Question: I have not been testing my app for a long time. After testing I have this

What does it mean? What should I check?
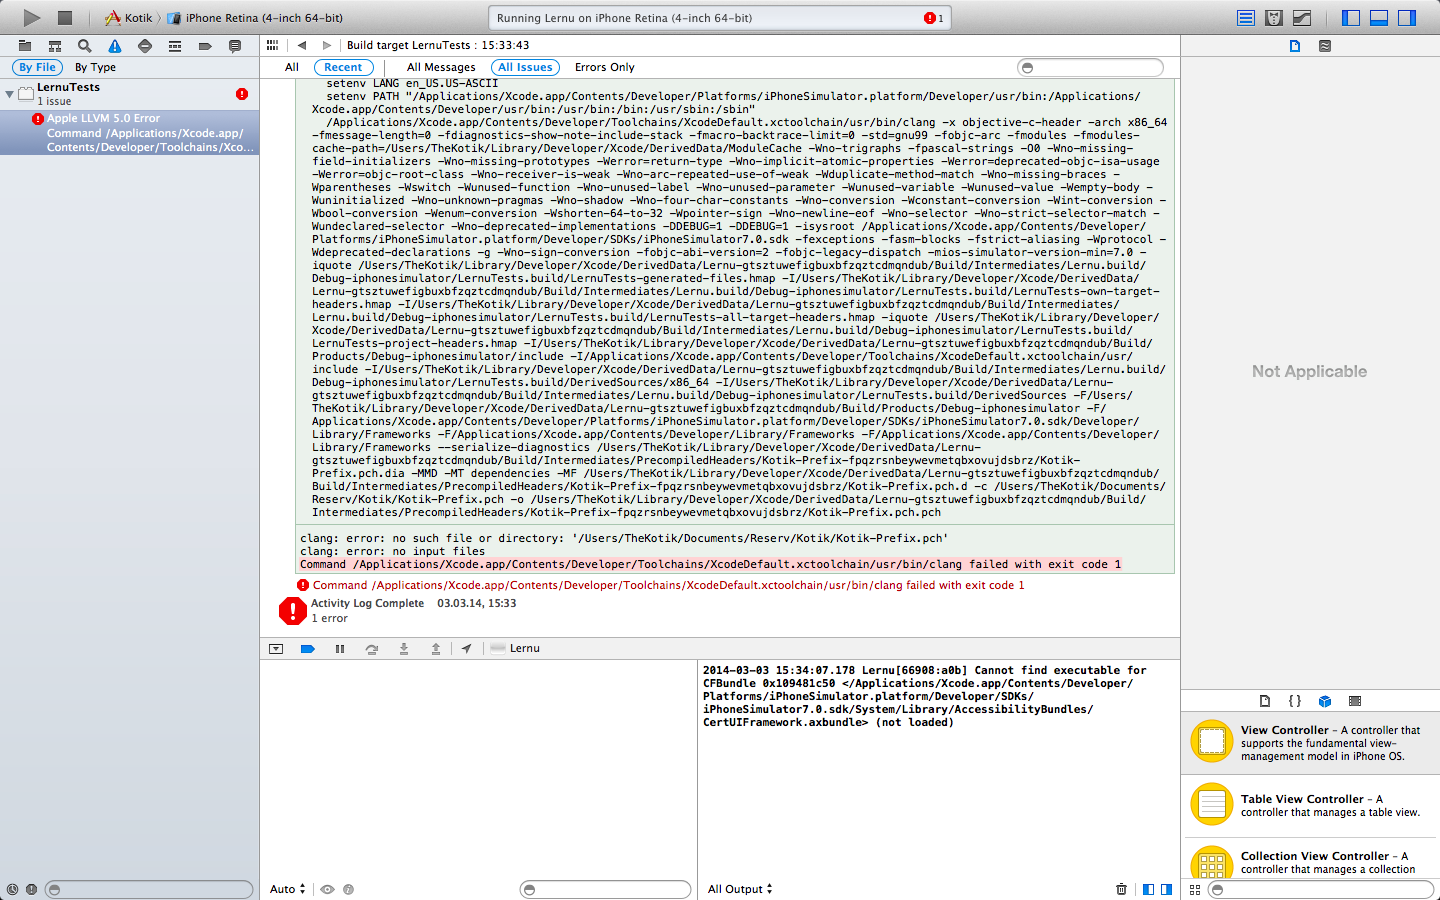
Answer: Go into your project "Build Settings" and look for the "Prefix Header" line and delete it. In this screenshot I just deleted mine. (They're not needed any more if you're using modules.)